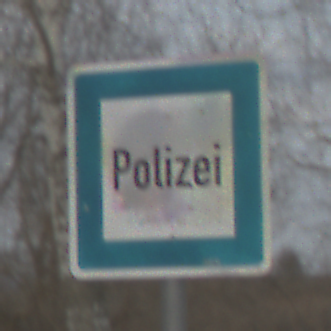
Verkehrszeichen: Polizei
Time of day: MorningAfternoon
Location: Outdoor (Nature)
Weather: PartlyCloudy
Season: Autumn
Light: Natural